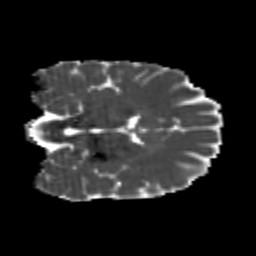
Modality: MD
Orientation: coronal
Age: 20
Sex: female
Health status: healthy
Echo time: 0.074 s